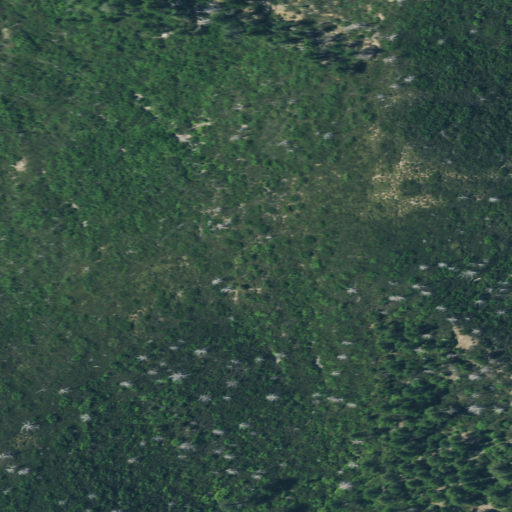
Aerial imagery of ridge(s) in California named Miller Ridge containing evergreen forest and shrub